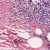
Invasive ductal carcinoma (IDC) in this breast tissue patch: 0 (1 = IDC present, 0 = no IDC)